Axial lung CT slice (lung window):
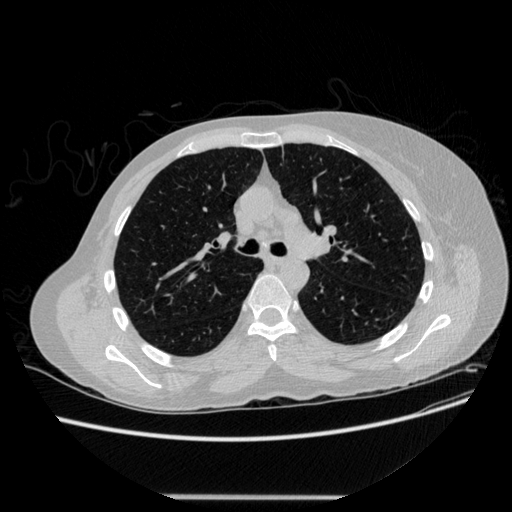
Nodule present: no